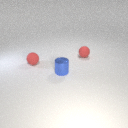
small blue metal cylinder to the left of small red rubber sphere